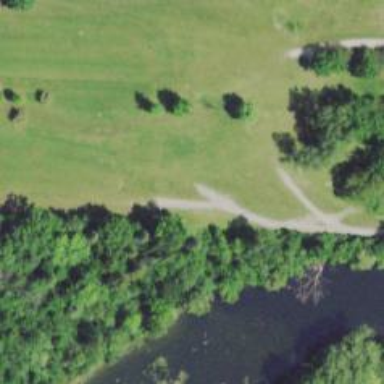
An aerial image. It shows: Pathway for golfing.